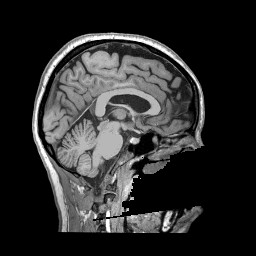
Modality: T1w
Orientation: sagittal